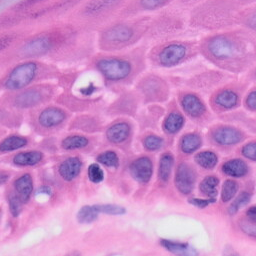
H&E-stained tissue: Skin